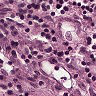
Metastatic tissue present: no